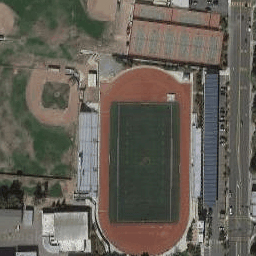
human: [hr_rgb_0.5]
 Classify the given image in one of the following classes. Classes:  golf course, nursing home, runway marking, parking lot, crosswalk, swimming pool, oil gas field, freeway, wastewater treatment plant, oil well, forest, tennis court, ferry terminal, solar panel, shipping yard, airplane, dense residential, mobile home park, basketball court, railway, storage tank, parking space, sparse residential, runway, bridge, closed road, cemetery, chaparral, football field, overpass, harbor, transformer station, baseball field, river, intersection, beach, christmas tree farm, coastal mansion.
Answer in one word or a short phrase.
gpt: football field